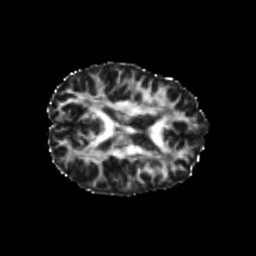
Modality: FA
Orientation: axial
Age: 23
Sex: female
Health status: healthy
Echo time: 0.074 s